Interaction volume radius: 10 \u00c5
Interaction volume height: 15 \u00c5
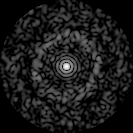
Disorder parameter: 0.8646